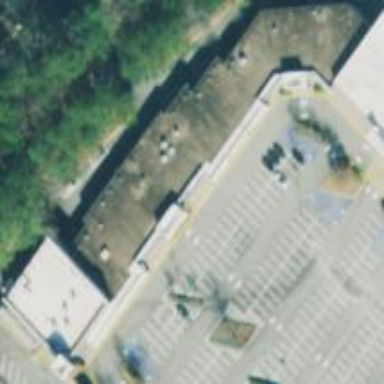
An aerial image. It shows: Retail building.